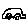
Label: car